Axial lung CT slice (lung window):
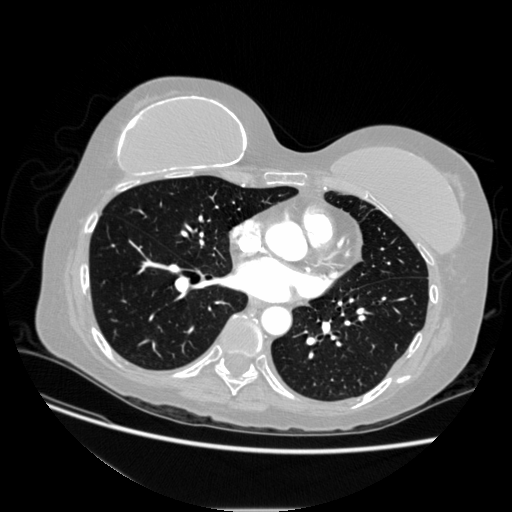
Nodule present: no